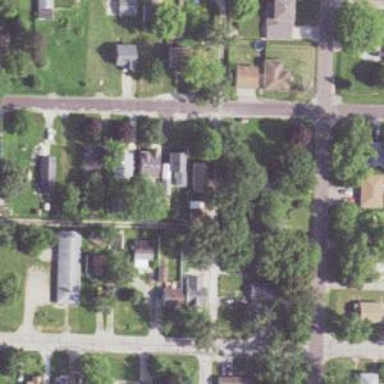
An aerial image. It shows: Alleyway designated as service road.